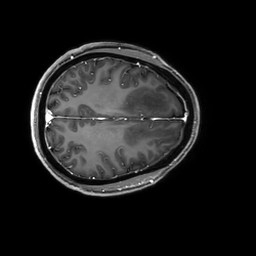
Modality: T1w
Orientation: axial
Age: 53
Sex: female
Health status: ill
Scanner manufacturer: philips
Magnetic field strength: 3 T
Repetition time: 0.008392 s
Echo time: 0.00409 s